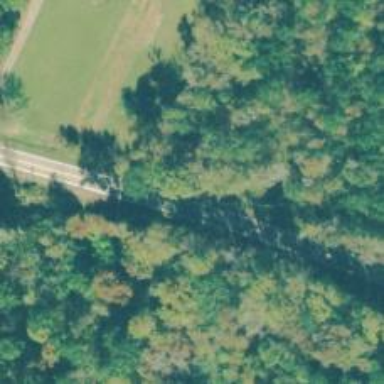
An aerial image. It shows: Culvert tunnel.